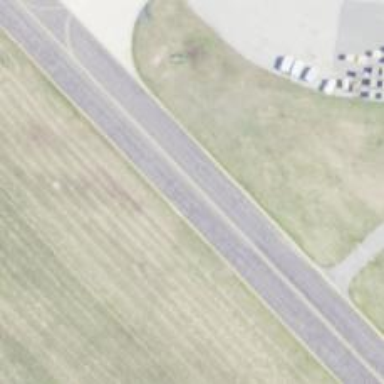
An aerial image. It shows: View of taxiway at the airport.